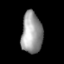
Tissue: lung
Cell type: T cells
Senescence score: 0.1971
Nuclear area (px): 845
Mean DAPI intensity: 154.858